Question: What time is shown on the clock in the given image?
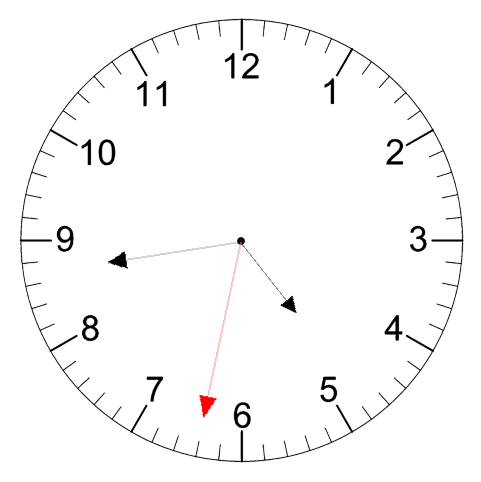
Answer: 04:43:32